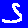
Digit: 5